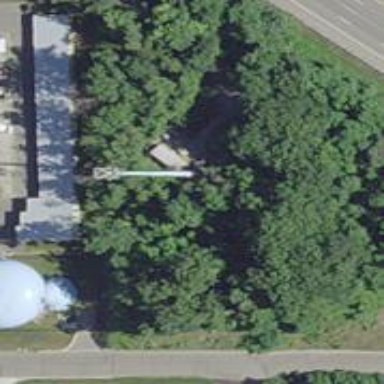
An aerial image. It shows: Mast tower used for communication.